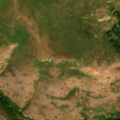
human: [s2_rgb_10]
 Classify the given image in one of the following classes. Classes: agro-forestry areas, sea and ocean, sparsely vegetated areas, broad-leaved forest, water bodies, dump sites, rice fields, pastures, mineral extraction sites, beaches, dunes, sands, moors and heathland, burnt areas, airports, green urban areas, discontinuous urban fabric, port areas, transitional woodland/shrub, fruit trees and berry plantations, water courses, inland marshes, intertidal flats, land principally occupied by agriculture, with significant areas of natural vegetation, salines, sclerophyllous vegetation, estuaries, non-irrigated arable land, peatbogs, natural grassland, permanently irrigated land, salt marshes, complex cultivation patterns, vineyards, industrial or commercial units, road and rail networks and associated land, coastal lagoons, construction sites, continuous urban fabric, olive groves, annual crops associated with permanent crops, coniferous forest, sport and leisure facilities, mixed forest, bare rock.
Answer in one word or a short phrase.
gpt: broad-leaved forest, natural grassland, transitional woodland/shrub, sparsely vegetated areas